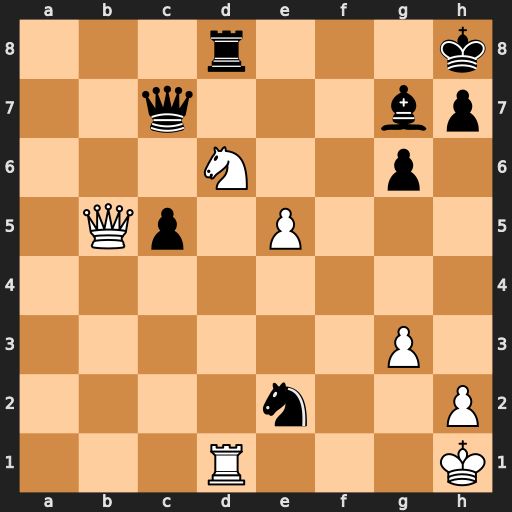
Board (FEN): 3r3k/2q3bp/3N2p1/1Qp1P3/8/6P1/4n2P/3R3K
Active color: w
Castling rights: -
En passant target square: -
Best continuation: Nf7+ Qxf7 Rxd8+ Bf8 Qxe2